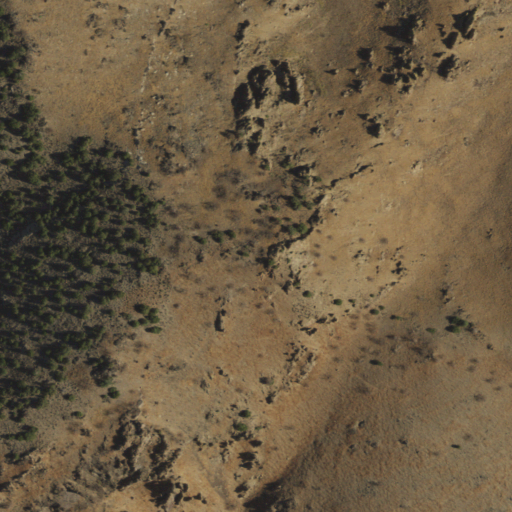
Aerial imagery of mountain in Nevada named Lone Mountain containing grassland, shrub, and evergreen forest